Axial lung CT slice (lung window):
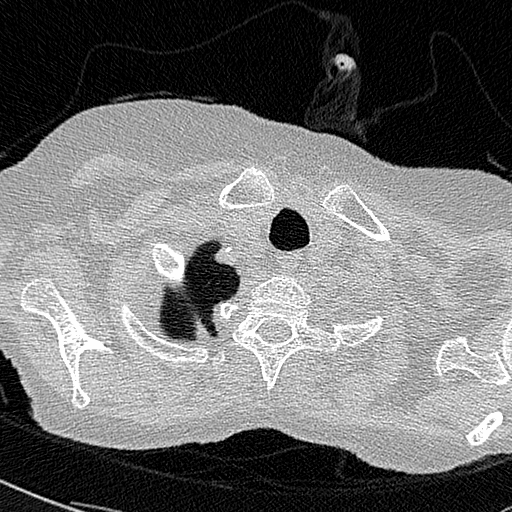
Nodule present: no